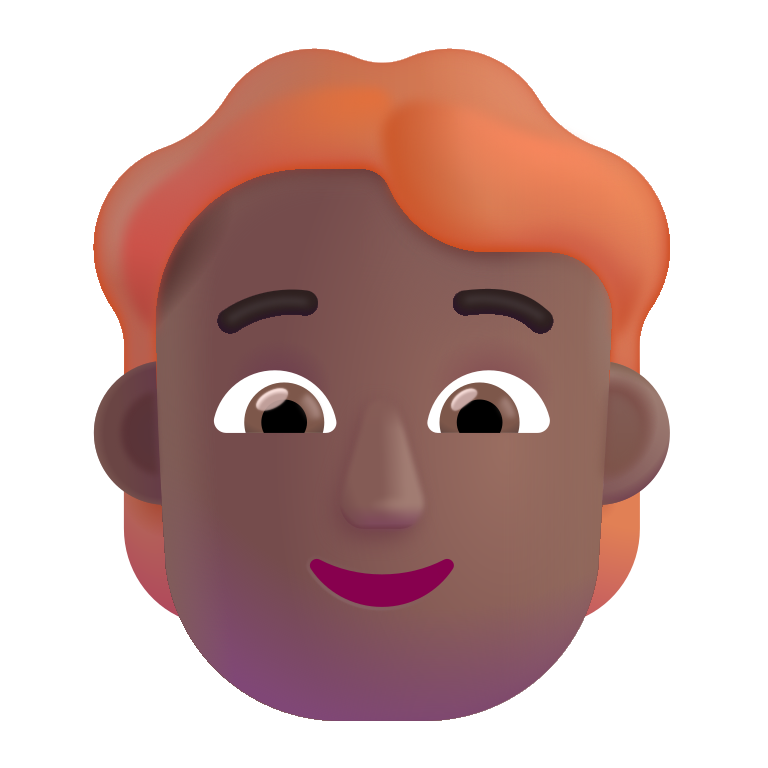
person red hair color  dark